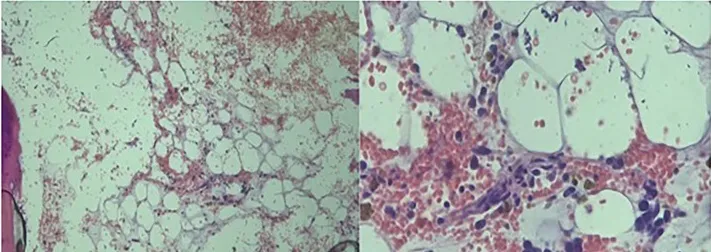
Markedly hypocellular fatty bone marrow with 5 to 10 % cellularity with normal trilineage hematopoietic elements showing adequate maturation.
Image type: pathology (h&e)